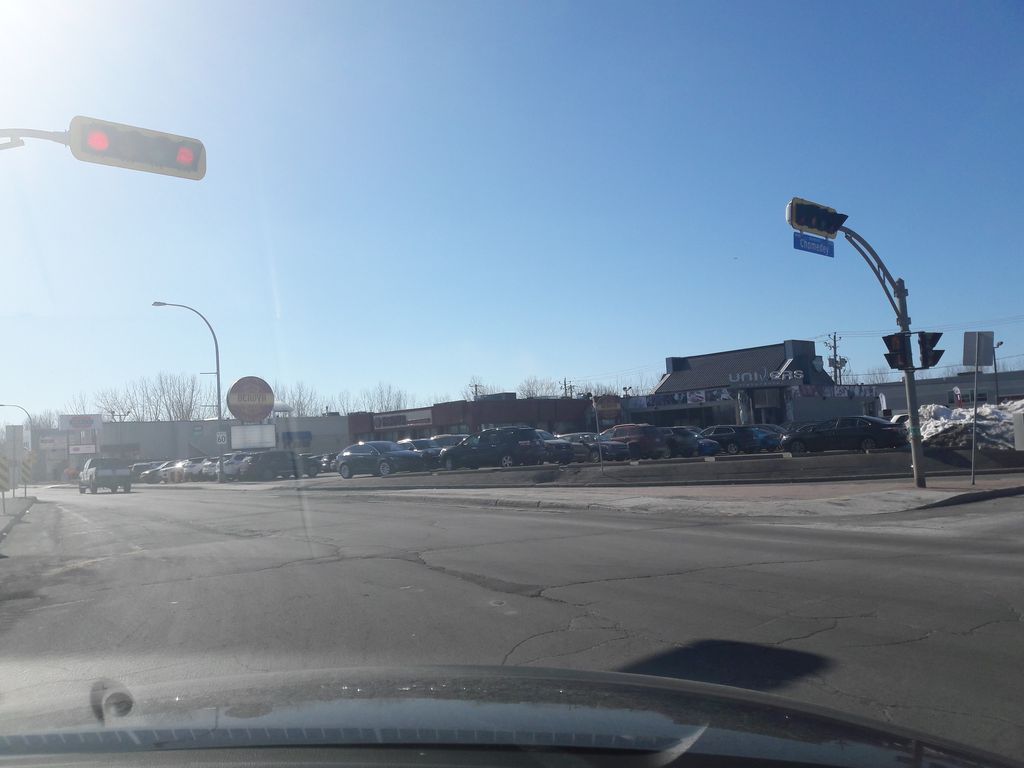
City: montreal